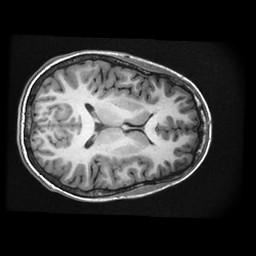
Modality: T1w
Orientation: axial
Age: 29
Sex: female
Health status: healthy
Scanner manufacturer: ge
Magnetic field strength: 3 T
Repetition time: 0.008236 s
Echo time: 0.003108 s